Aerial crown-view tile of a tropical tree (Barro Colorado Island, Panama), acquired 20240918:
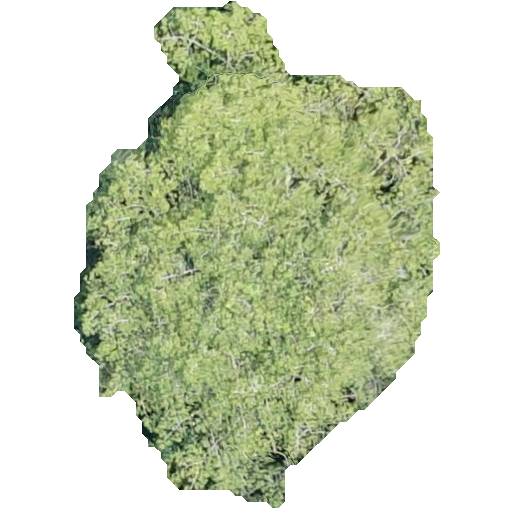
Species: Virola surinamensis
GBIF accepted scientific name: Virola surinamensis
Crown area: 193.511 m²